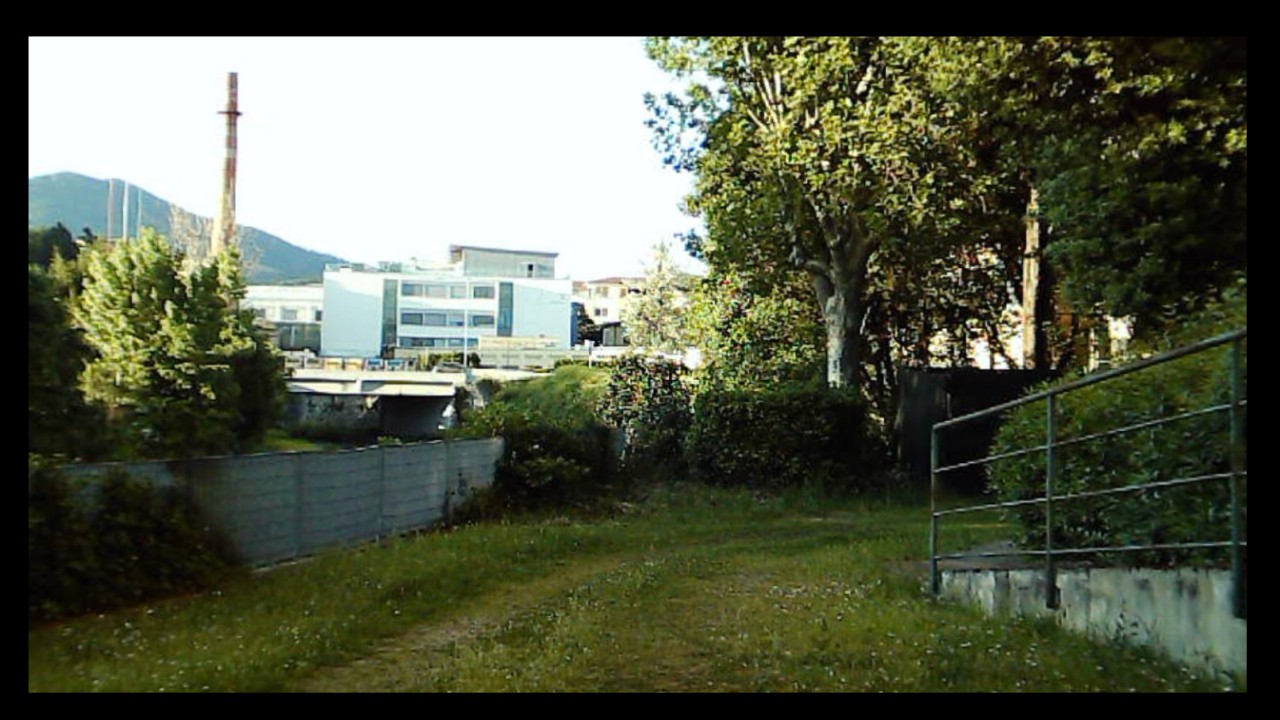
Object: DJI Tello EDU

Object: DarwinFPV cineape20